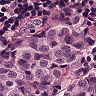
Metastatic tissue present: yes